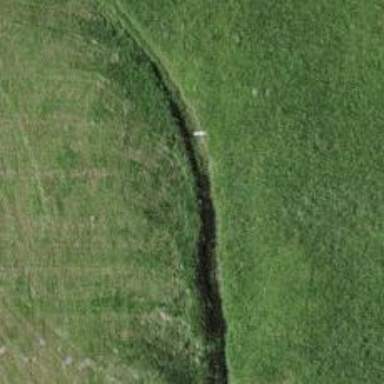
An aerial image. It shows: Retaining wall.